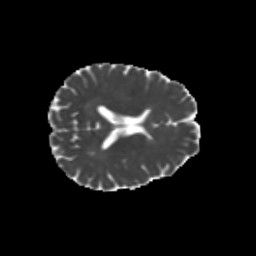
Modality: MD
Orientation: axial
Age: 28
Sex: female
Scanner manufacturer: siemens
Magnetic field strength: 3 T
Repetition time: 1.8 s
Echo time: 0.07 s